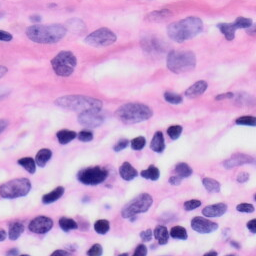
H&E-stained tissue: Skin